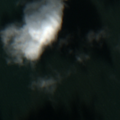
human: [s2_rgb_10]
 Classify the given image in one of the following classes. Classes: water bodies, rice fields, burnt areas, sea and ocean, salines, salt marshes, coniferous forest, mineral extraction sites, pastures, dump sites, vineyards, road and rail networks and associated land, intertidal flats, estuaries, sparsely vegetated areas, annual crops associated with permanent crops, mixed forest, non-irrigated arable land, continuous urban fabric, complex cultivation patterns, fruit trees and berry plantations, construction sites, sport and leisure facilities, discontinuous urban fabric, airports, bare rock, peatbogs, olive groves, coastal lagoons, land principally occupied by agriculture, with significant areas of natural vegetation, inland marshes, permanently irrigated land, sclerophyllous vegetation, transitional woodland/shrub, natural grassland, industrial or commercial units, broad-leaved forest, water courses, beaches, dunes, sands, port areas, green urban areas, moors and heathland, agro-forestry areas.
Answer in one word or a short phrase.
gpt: sea and ocean